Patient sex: M
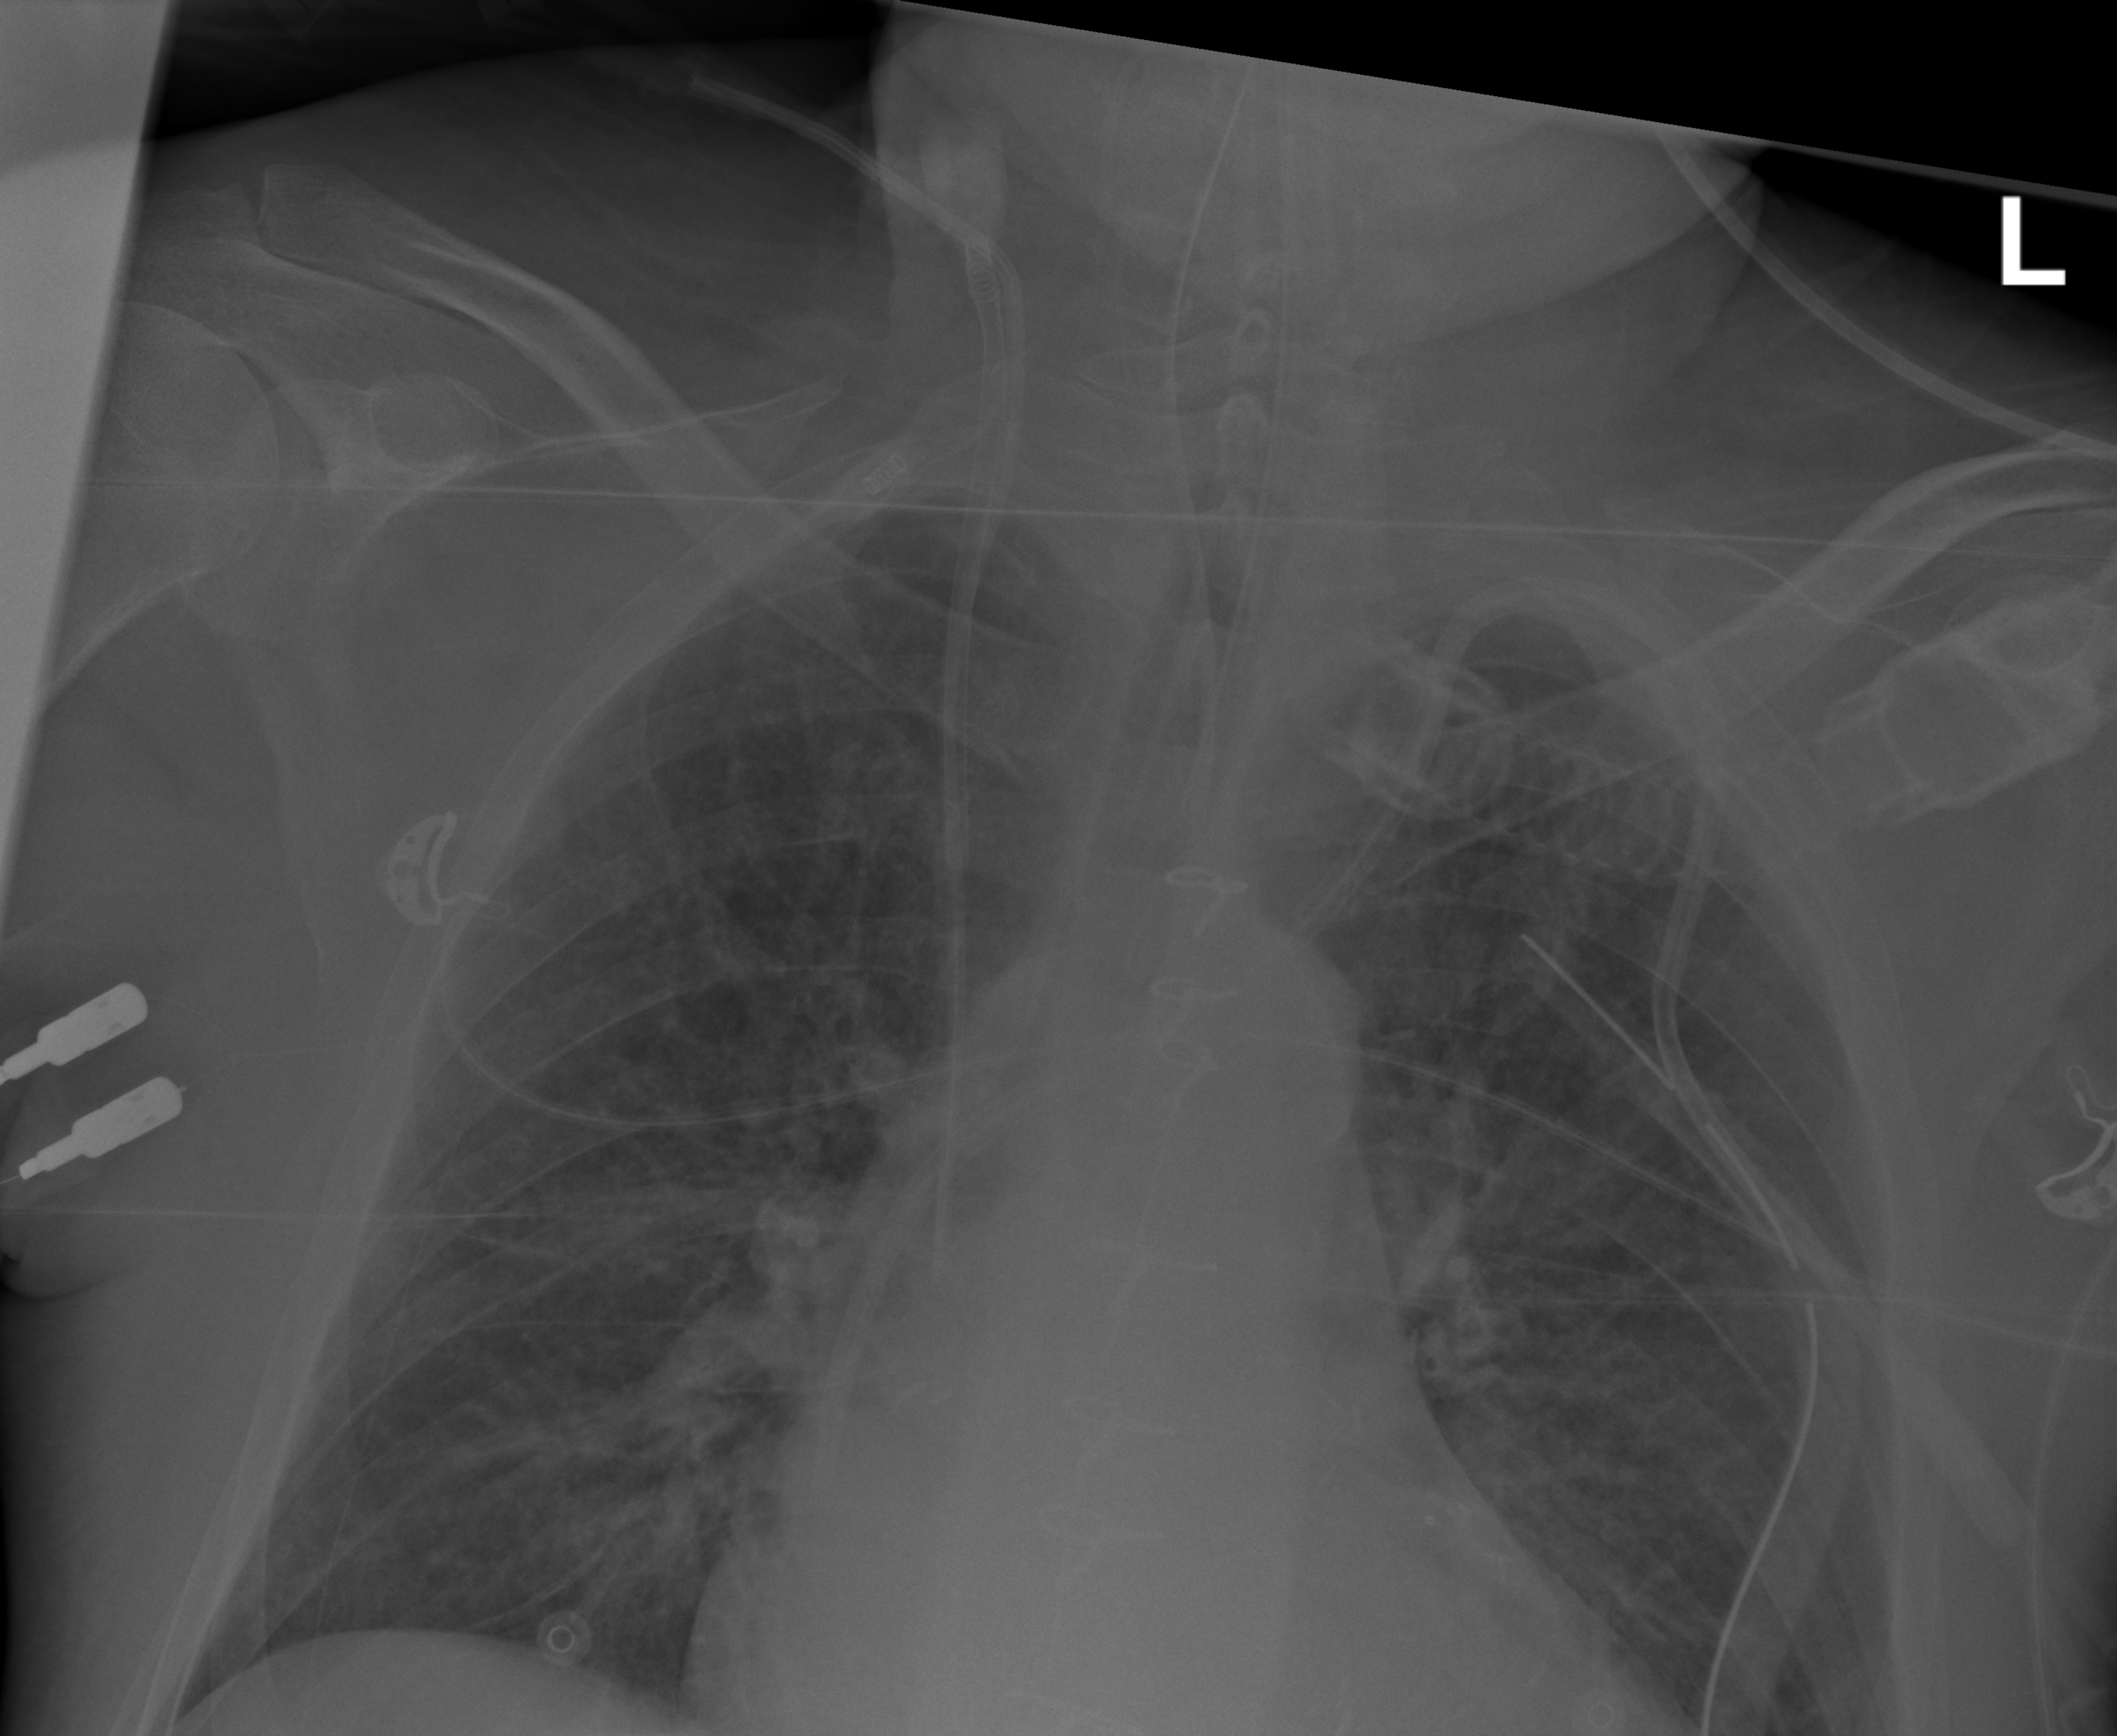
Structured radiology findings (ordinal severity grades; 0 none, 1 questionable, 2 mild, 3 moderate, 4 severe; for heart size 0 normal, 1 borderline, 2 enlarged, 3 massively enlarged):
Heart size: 2
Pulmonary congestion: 2
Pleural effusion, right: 0
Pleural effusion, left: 0
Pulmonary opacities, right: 2
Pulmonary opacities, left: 2
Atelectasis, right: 0
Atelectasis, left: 0